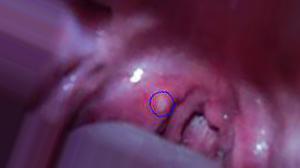
Condition: Mouth Ulcer